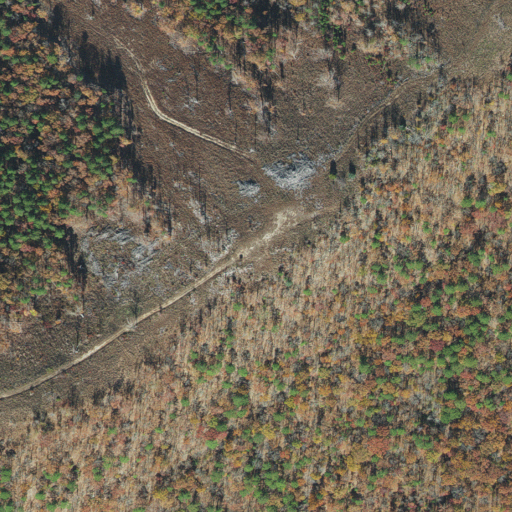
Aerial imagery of ridge(s) in Arkansas named Cedar Mountain containing deciduous forest, grassland, evergreen forest, shrub, and mixed forest